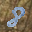
Label: 8